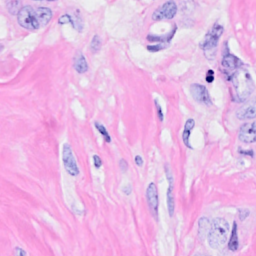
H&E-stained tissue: Breast